Question: I have written an app and was testing it for memory leaks when I noticed that the "all allocations" category in the leaks simulator keeps increasing its size whenever I open and close a sub-view.
I intially thought it was a memory leak, but it does not show up as a leak in the leaks tab.
Is this normal?

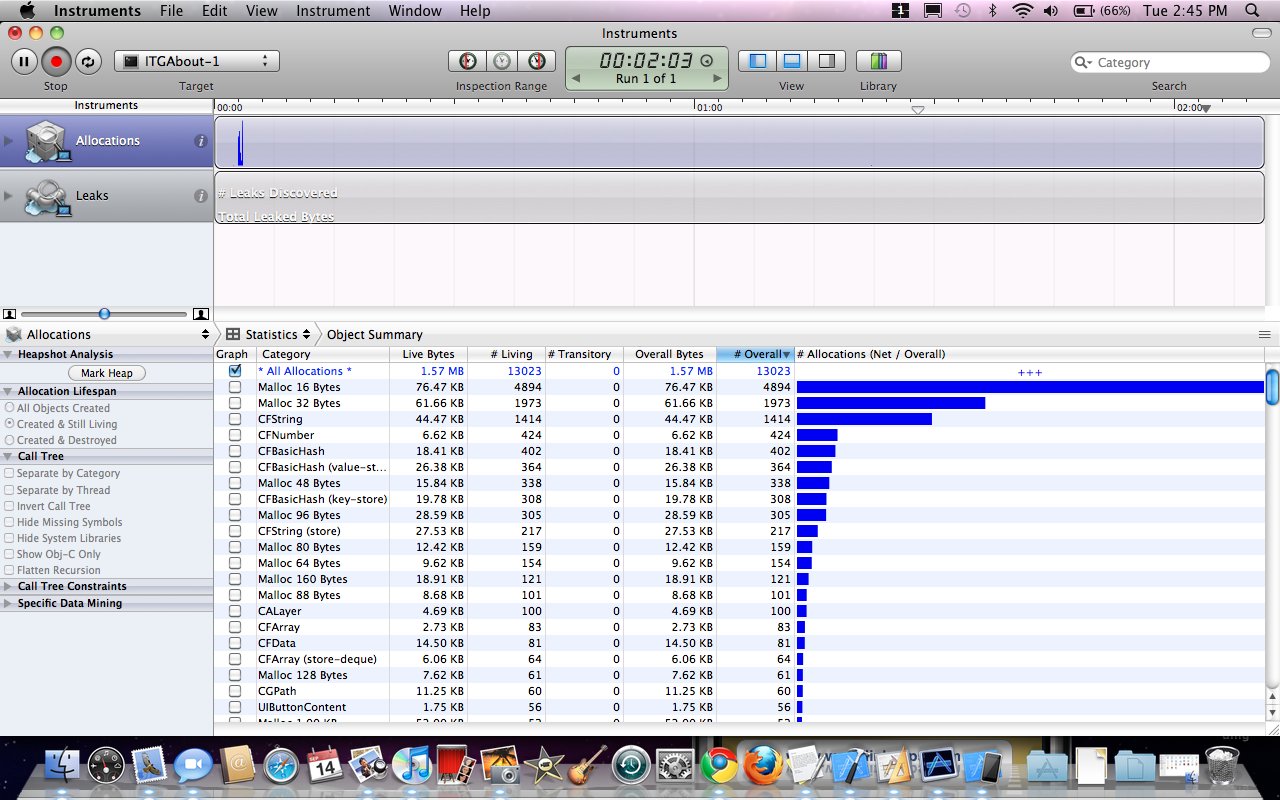
Answer: That would make sense would it not? Every time you do something in the app, something is probably allocated such as your different subviews. Therefore total allocations will increase.It's just a record of the total allocations.